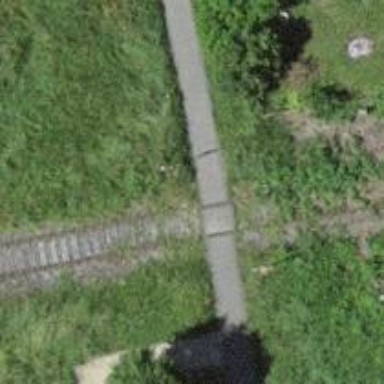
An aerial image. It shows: Level crossing along the railway.